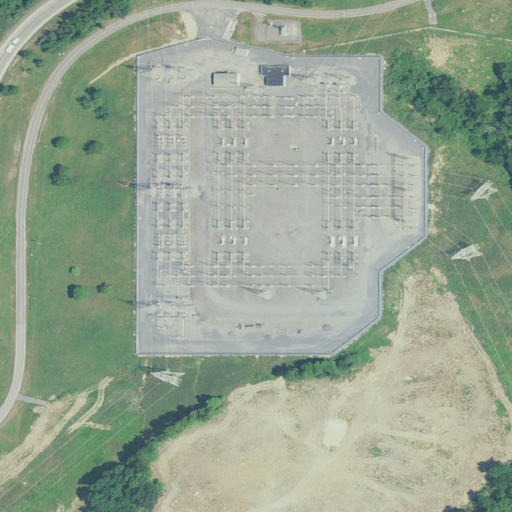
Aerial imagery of mountain in West Virginia named Keeners Knob containing grassland, high intensity development, pasture, deciduous forest, barren land, medium intensity development, low intensity development, and open development